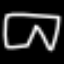
Label: pants